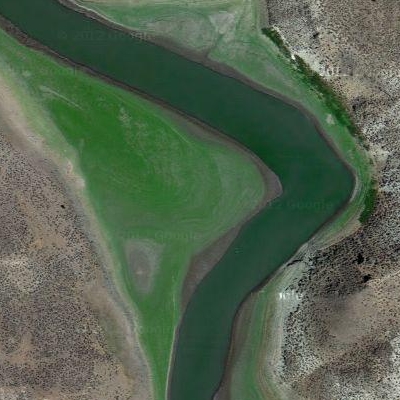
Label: dRiverLake